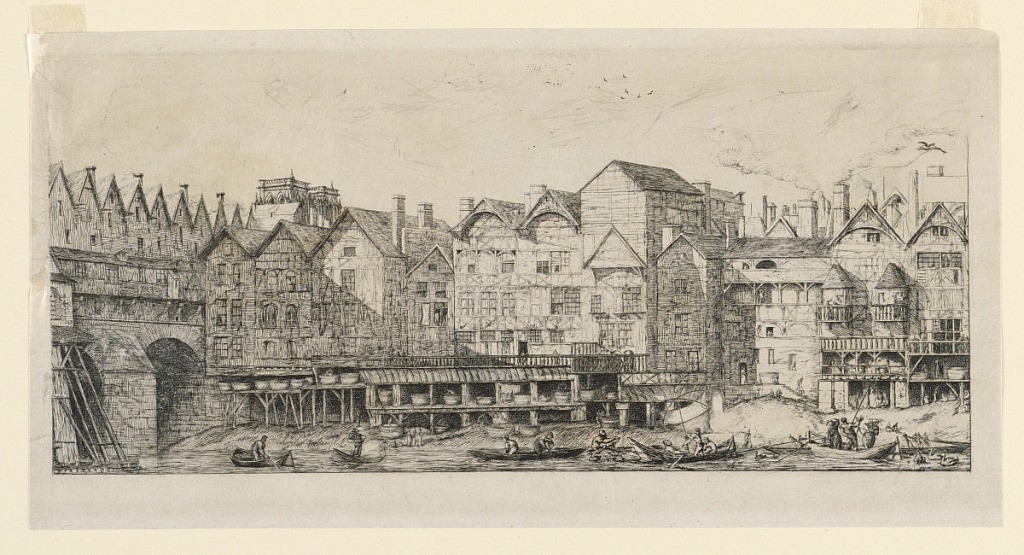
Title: Partie de la Cité vers la fin du XVIIe Siècle
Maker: Charles Meryon, French, 1821–1868
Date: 1861
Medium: Etching in dark brown ink on paper
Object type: Print
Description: Paris shown as it may have looked in the late 17th century. An embankment with a bridge on which are houses, at left. A wharf with barrels and half-timber houses directly facing the observer, and figure in small boats in the foreground.